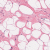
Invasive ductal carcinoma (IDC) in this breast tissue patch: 0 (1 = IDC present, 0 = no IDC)